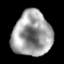
Tissue: lung
Cell type: T cells
Senescence score: 0.217
Nuclear area (px): 1715
Mean DAPI intensity: 158.138